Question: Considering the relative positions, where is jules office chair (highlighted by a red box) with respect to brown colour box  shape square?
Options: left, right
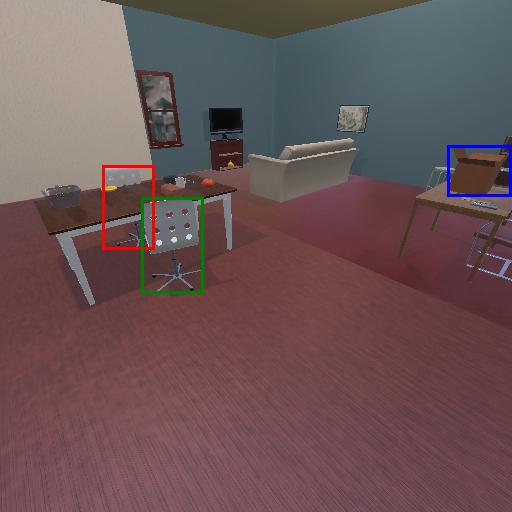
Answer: left